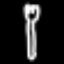
Label: fork